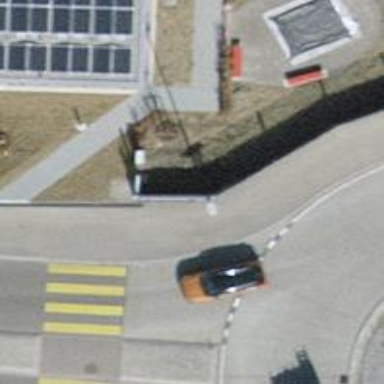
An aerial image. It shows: Asphalt sidewalk along the footway.